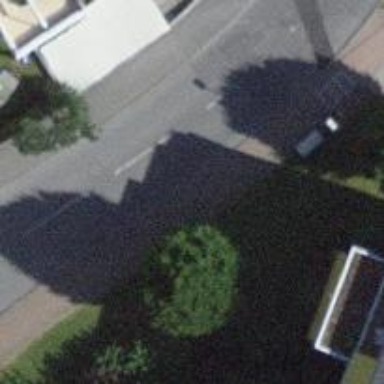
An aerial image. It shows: Residential road with separate sidewalks on both sides.